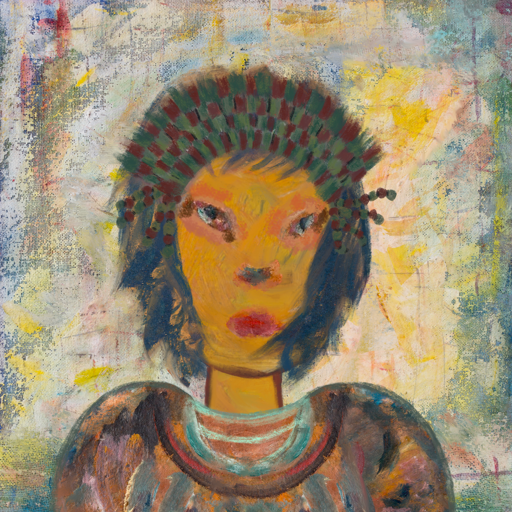
Background: Irani, Head And Neck Front: After_Raid, Face Front: Boggyland, Bust: Boggyland, Hair Front: InTheSun, Head Accessory: After_Raid_Crown, Second Necklace: Blank, Necklace: Blank, Baby: Blank